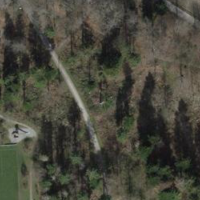
EUNIS habitat code: 44
Species observed at this site:
Certhia brachydactyla
Cyanistes caeruleus
Parus major
Dendrocopos major
Pica pica
Sitta europaea
Garrulus glandarius
Fringilla coelebs
Aegithalos caudatus
Falco tinnunculus
Spinus spinus
Columba palumbus